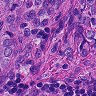
Metastatic tissue present: yes